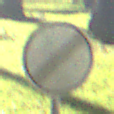
Verkehrszeichen: EndeSaemtlicherBegrenzungen
Umgebung: Outdoor, Nature
Tageszeit: MorningAfternoon
Wetter: Clear
Licht: Natural
Jahreszeit: NotSpecified
Kontrast: HighContrast